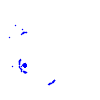
Particle: pion